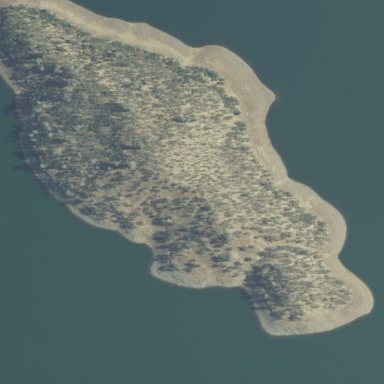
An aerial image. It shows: Island.